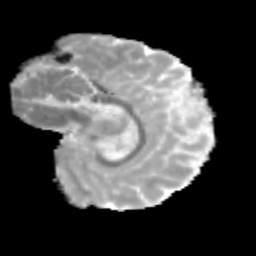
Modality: MD
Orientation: sagittal
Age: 11
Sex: female
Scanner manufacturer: siemens
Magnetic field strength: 3 T
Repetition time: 3.8 s
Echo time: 0.07 s